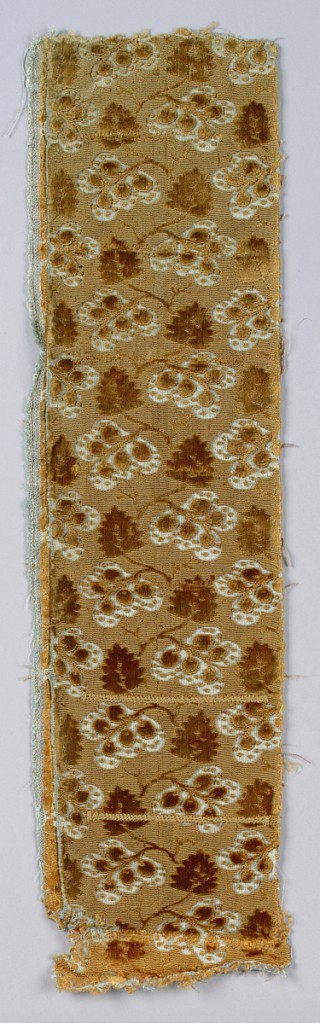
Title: Fragment
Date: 18th–19th century
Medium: silk Technique: supplementary warp forming cut and uncut raised pile in a satin foundation (velvet)
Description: Brown cut and uncut velvet, on ice-blue satin ground. Miniature serpentine